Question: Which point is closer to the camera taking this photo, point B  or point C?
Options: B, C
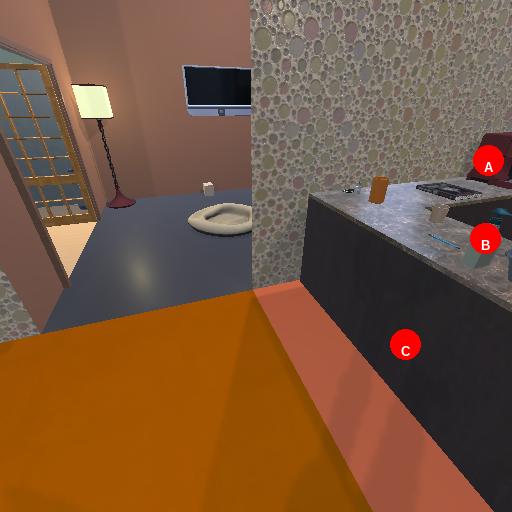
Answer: B